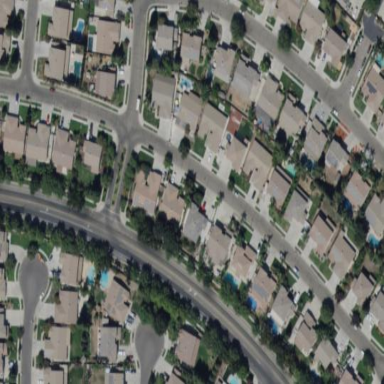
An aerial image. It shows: Residential area in neighborhood consisting of single-family homes.